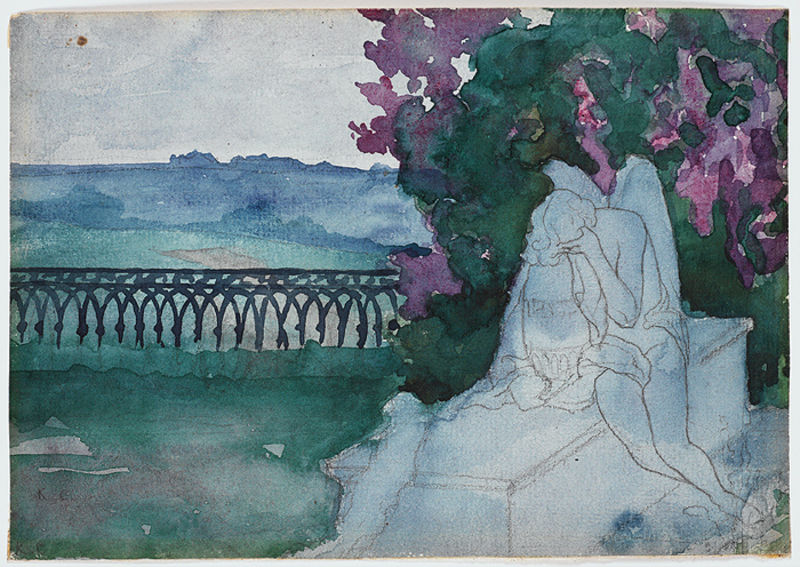
Titel: Weeping Angel
Künstler: Konstantin Somov
Standort: Amherst (Massachusetts, USA)
Institution: Mead Art Museum, Amherst College
Schlagwörter: balcony, blue, people, red, white, women, arm, bench, black, female, gray, green, hair, painting, sit, sitting, wall, woman, flowers, pink, plant, railing, hand, sad, flower, angel, clouds, man, nude, sky, stone, tree, girl, hill, landscape, nature, sea, water, grass, bushes, night, view, color, purple, dog, sketch, couple, sculpture, statue, wings, scene, bridge, fence, meadow, violet, marble, person, human, leaves, cat, gate, lawn, watercolor, study, pencil, animal, legs, bush, mourning, towel, figure, fields, aquarell, watercolors, weeping, balustrade, vine, leg, buch, sign, vista, unfinished, tomb, hug, crying, coffin, aquarelle, gradd, t, line drawing, grieving, cry, weep, blooming, sarcpphagus, flower bush, fencce, fushia, a crying angel on a tomb in a watercolor